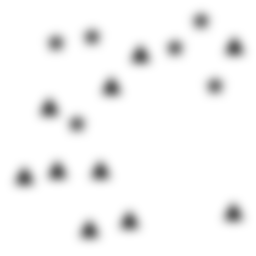
Squares: 0
Triangles: 10
Stars: 6
Total shapes: 16